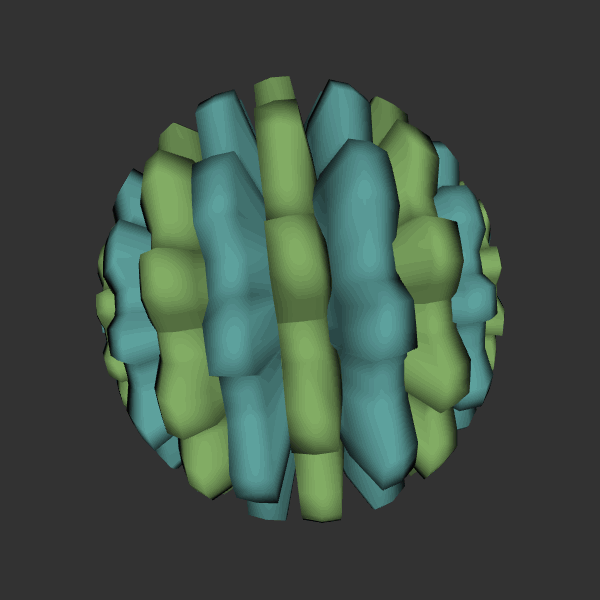
Background: dark